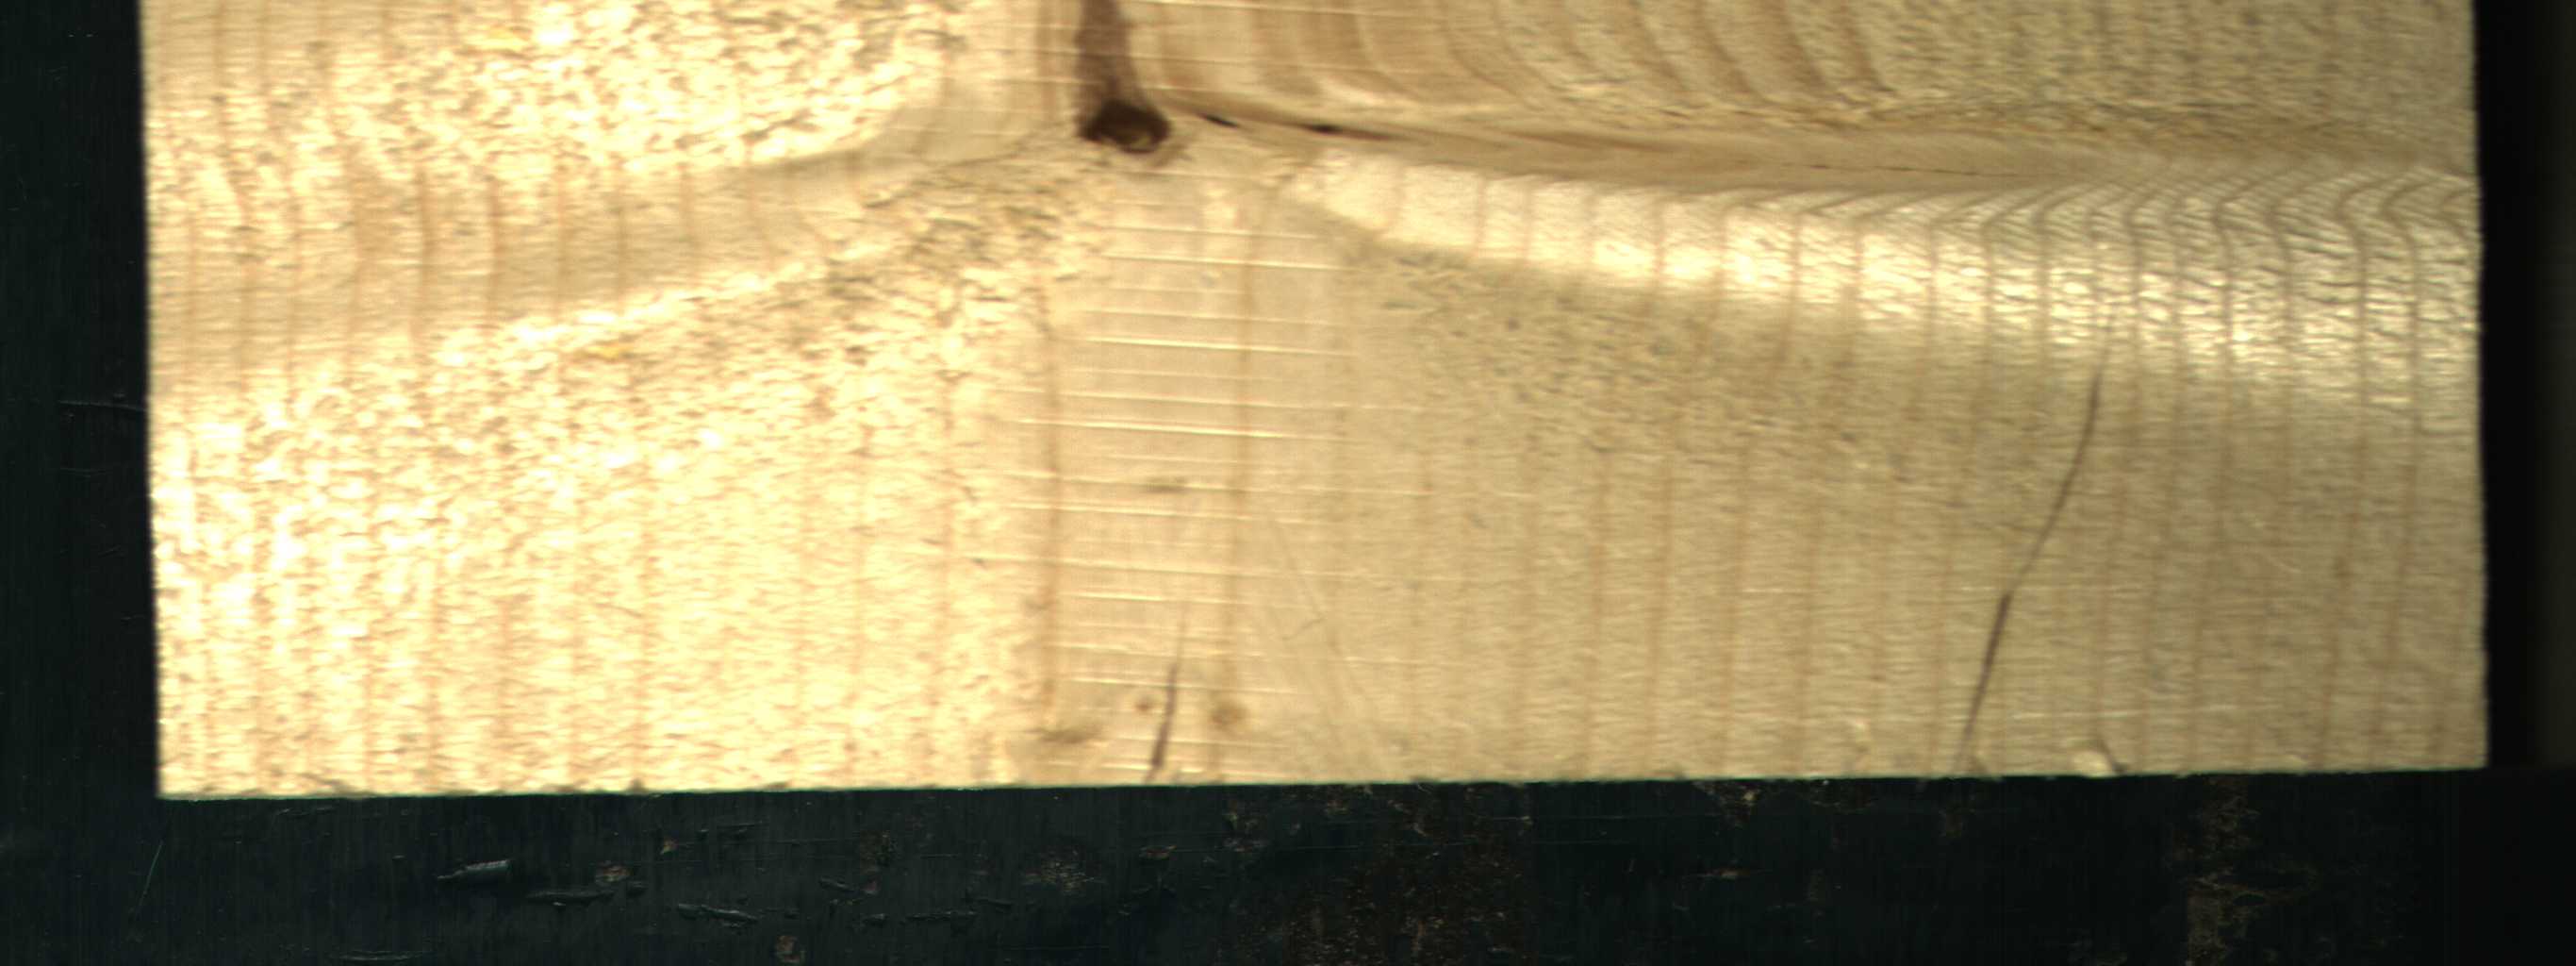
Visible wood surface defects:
Quartzity
Crack
Crack
Dead_Knot
Live_Knot